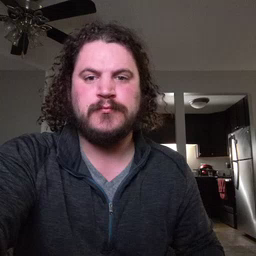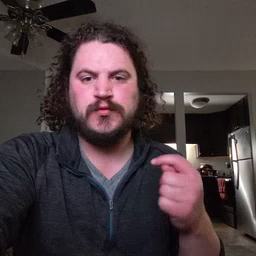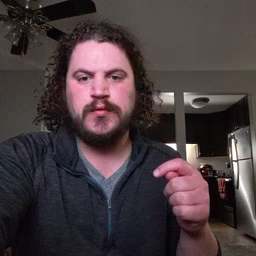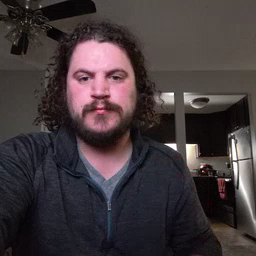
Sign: toy